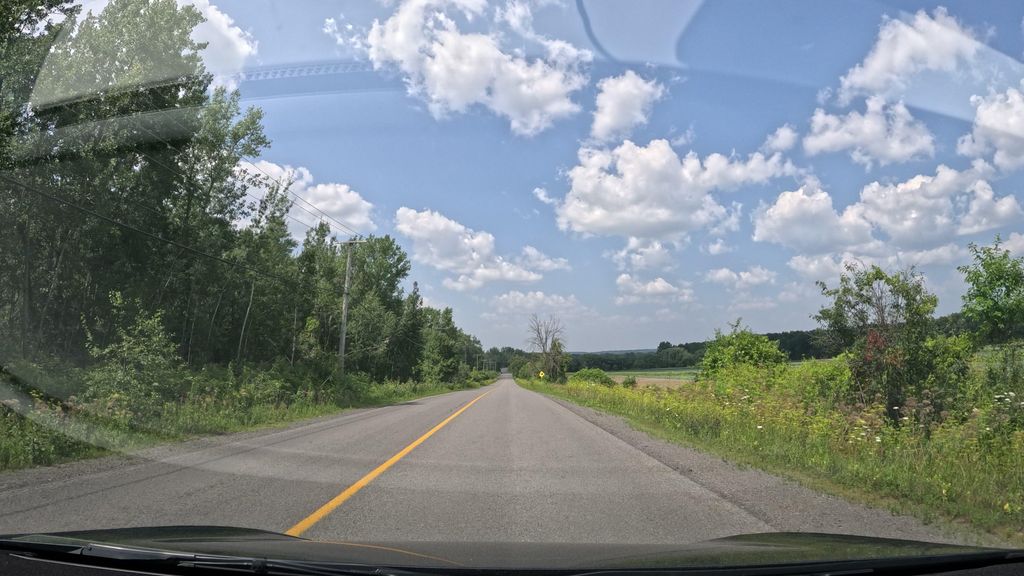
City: montreal